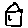
Label: house